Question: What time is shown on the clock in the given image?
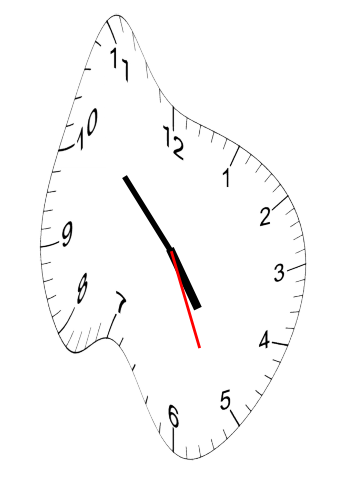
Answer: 04:52:26